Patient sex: F
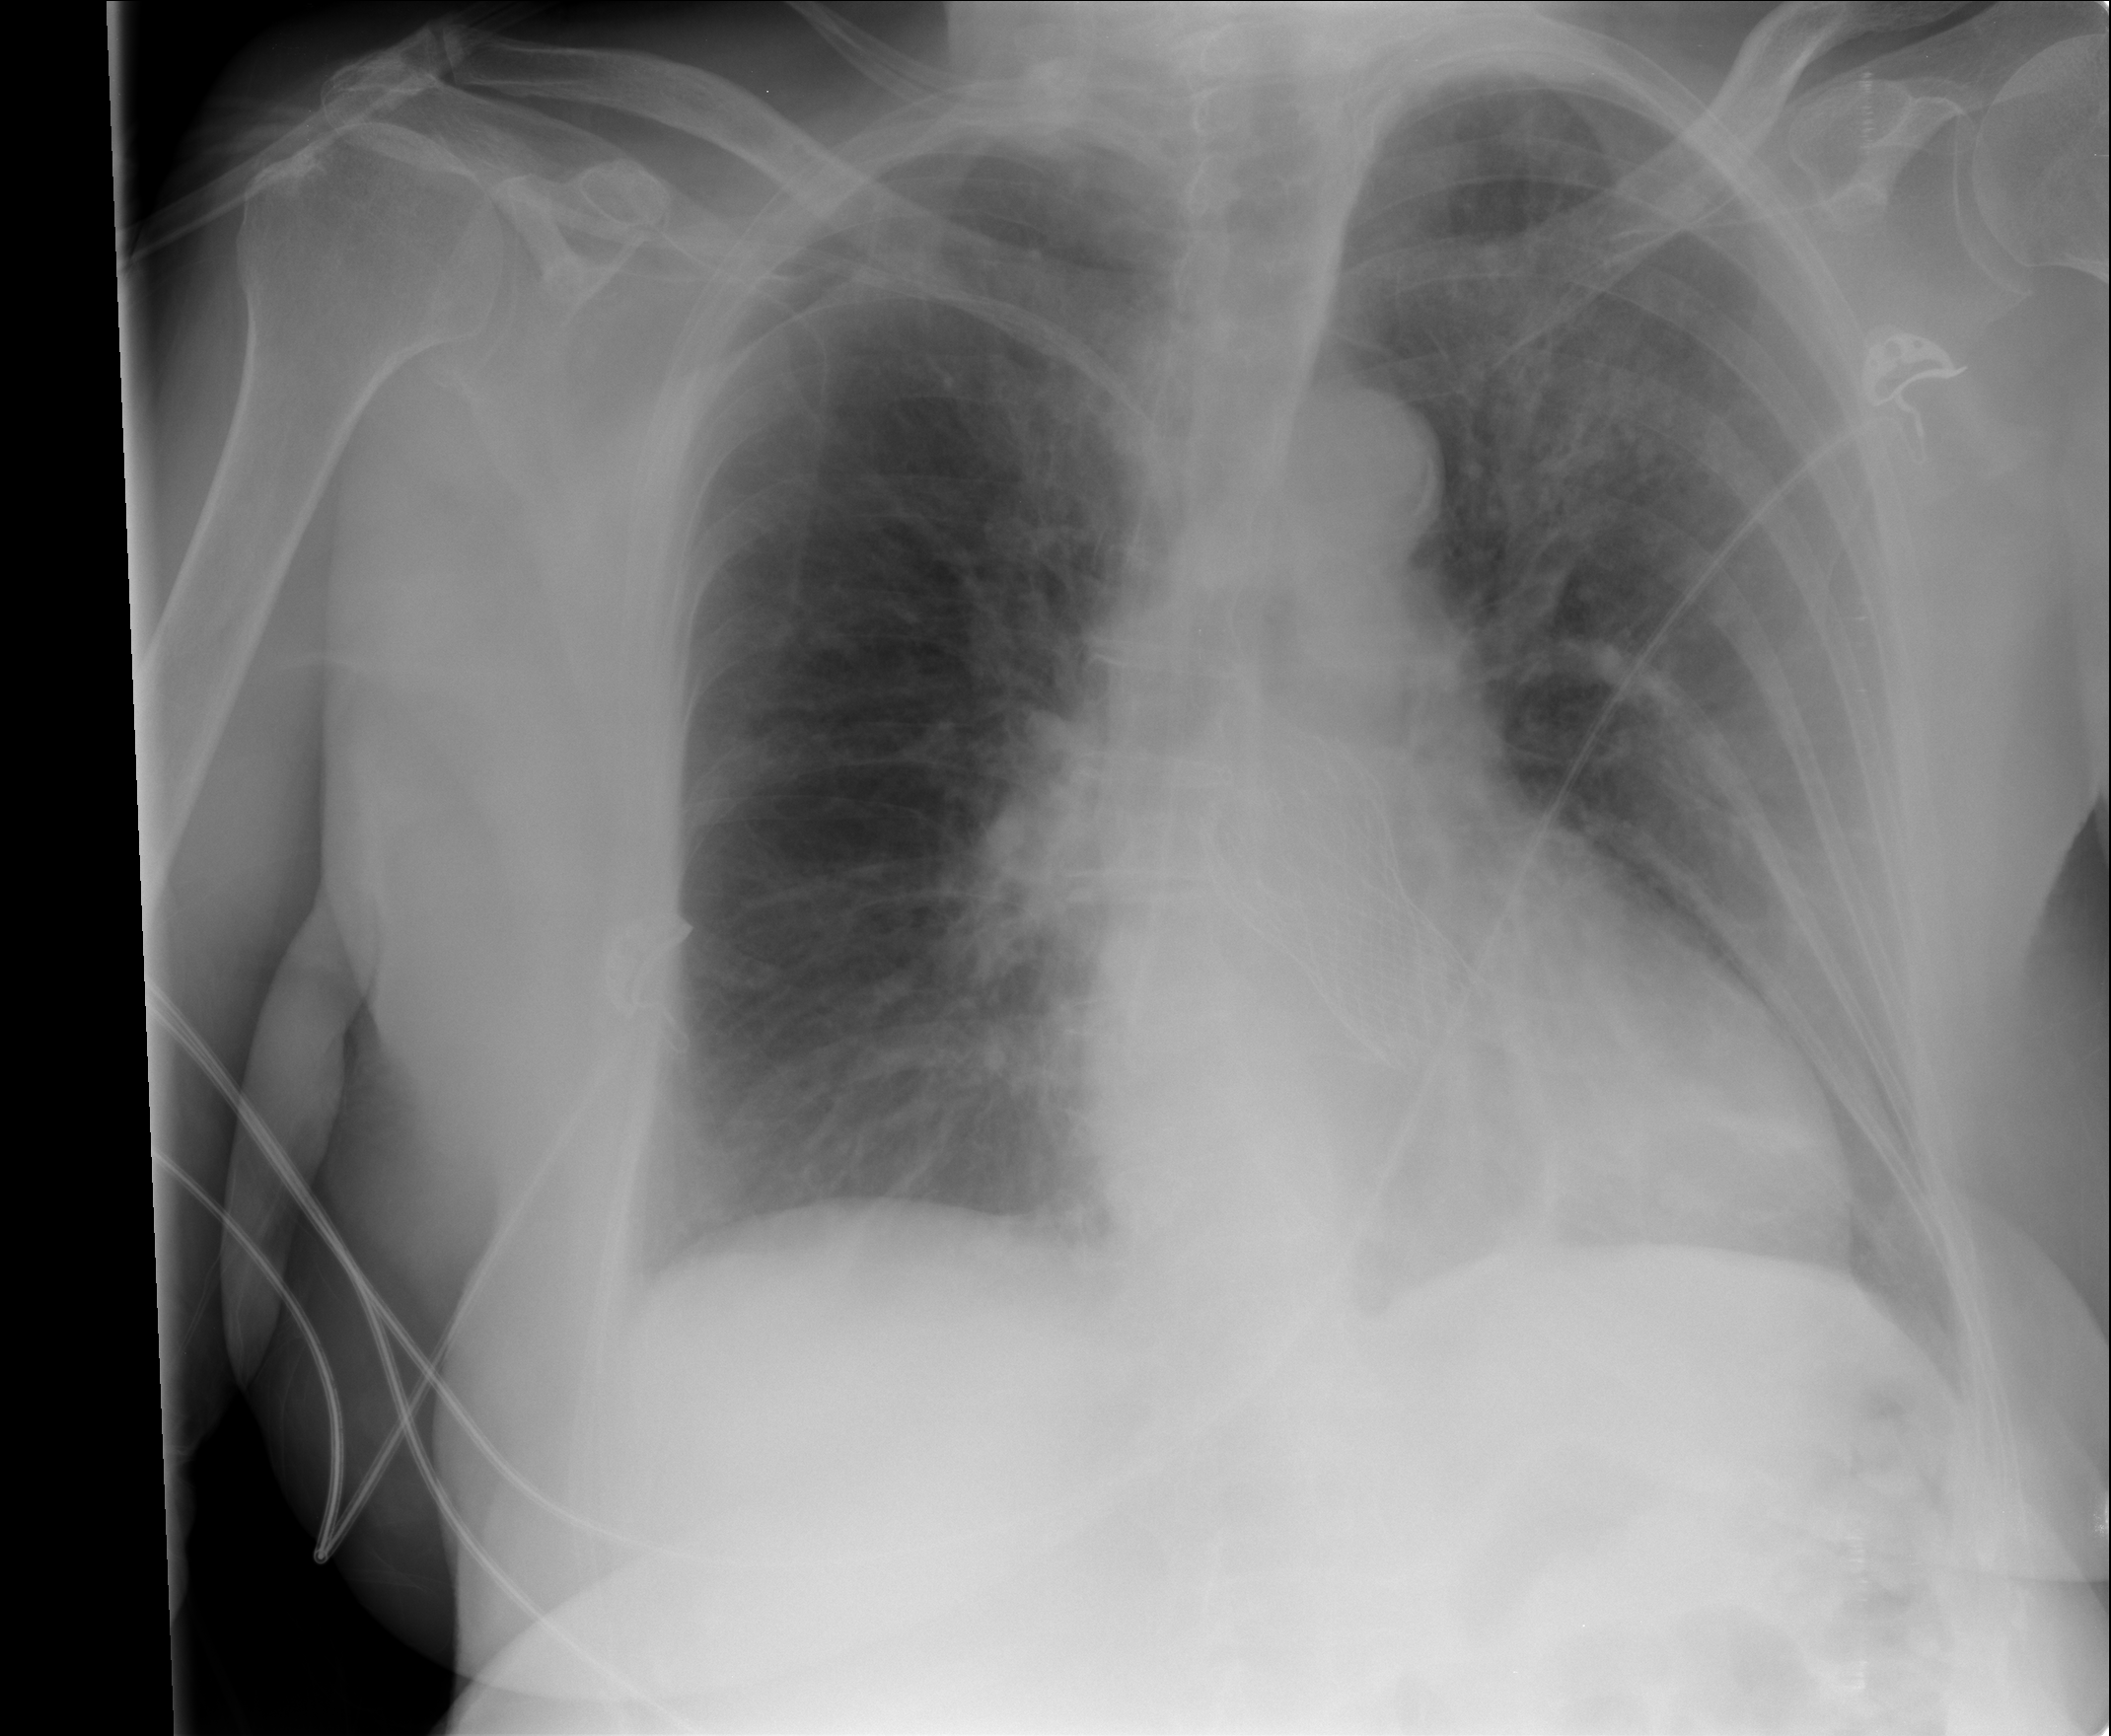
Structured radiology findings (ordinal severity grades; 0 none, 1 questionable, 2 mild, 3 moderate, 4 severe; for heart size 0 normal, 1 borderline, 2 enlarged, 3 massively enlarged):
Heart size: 1
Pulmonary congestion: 3
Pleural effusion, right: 2
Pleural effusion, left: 0
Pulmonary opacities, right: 2
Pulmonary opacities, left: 3
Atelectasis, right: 2
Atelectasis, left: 2